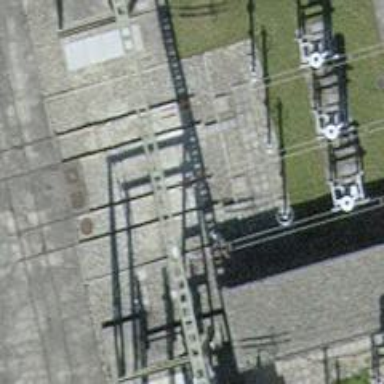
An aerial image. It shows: Bay for power lines.